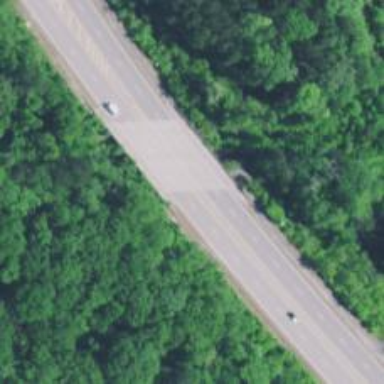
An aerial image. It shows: Secondary road bridge with asphalt surface and cycle track.